Field crop: tomato
Growth stage: 1
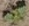
Species: solanum